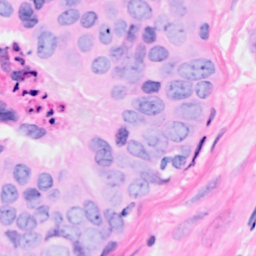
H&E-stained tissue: Breast